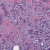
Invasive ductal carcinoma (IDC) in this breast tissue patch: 1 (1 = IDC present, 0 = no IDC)